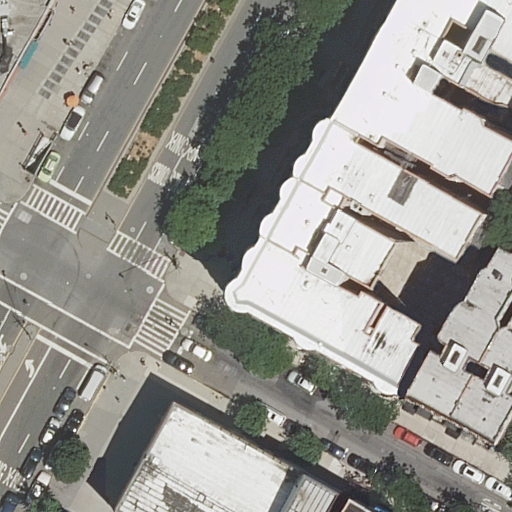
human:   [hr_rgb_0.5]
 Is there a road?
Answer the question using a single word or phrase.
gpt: yes

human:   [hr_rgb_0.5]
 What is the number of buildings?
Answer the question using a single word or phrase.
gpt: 7

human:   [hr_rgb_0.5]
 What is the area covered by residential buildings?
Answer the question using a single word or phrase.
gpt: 3623m2

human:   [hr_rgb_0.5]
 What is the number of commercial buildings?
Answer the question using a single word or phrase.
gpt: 0

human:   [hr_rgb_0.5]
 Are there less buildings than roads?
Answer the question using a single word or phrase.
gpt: no

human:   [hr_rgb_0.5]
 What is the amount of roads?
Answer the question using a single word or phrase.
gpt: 6

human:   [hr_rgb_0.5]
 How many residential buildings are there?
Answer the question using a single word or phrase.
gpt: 7

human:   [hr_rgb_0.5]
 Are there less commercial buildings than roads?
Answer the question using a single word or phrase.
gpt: yes

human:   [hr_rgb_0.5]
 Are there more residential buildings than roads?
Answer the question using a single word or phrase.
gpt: yes

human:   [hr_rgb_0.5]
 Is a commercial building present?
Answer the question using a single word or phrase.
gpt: no

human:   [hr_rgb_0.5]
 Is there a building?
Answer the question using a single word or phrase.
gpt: yes

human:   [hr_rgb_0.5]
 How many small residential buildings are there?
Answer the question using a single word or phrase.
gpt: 1

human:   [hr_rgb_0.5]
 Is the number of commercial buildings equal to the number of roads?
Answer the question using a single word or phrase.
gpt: no

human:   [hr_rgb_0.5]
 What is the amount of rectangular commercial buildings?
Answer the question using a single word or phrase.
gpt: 0

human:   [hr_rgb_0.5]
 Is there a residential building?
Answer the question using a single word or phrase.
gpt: yes

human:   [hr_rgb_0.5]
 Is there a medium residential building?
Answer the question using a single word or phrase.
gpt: yes

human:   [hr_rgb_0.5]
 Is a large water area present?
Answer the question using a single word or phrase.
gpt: no

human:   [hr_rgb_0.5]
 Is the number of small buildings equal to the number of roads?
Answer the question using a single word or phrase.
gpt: no

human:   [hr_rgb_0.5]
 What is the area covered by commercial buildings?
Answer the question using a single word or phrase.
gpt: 0m2

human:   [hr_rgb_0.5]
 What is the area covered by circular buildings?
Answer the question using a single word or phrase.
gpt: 0m2

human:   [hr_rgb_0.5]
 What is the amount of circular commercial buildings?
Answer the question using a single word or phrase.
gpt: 0

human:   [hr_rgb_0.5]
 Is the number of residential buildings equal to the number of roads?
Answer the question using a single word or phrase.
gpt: no

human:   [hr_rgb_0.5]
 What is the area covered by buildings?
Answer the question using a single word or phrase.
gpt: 3623m2

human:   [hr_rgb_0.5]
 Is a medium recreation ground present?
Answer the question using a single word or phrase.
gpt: no

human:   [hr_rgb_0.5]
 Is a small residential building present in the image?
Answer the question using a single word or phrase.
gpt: yes

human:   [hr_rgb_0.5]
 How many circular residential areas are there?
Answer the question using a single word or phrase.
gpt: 0

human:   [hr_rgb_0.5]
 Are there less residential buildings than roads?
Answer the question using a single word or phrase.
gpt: no

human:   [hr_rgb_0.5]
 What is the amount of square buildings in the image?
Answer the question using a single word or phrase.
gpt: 0

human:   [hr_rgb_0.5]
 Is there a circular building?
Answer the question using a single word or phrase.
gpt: no

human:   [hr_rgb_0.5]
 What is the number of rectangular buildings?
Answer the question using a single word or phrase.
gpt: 2

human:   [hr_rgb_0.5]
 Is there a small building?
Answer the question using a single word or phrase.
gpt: yes

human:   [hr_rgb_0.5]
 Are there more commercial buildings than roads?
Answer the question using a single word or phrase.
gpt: no

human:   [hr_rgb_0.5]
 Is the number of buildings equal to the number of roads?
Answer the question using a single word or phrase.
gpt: no

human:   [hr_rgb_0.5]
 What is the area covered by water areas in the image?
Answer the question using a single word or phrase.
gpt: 0m2

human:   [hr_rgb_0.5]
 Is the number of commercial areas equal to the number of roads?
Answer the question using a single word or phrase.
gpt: no

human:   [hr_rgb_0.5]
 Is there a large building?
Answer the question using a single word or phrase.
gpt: yes

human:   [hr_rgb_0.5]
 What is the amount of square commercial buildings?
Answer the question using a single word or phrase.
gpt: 0

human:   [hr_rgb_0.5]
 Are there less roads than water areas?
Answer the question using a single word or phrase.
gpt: no

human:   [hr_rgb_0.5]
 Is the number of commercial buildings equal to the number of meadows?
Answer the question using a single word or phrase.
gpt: yes

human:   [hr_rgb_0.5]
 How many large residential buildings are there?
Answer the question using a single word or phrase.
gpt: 3

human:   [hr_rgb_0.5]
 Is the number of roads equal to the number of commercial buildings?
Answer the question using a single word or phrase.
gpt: no

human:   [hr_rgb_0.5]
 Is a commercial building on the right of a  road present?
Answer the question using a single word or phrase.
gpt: no

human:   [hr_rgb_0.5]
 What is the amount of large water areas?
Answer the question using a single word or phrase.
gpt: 0

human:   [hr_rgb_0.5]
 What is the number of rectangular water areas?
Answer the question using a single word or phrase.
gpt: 0

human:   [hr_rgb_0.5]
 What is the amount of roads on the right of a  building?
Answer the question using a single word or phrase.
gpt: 1

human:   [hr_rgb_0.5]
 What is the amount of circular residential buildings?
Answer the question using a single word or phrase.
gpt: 0

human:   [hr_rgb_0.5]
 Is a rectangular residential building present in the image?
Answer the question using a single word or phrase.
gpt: yes

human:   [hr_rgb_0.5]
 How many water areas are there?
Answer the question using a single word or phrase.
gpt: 0

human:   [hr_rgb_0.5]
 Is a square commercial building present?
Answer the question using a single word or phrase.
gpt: no

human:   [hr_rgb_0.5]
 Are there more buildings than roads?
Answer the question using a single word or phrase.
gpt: yes

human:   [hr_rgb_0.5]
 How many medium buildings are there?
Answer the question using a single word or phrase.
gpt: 3

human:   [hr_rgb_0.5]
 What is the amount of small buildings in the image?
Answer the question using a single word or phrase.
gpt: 1

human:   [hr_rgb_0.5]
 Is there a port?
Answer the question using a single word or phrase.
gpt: no

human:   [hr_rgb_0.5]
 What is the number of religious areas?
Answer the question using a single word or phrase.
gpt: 0

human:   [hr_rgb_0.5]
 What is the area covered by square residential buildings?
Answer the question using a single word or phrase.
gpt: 0m2

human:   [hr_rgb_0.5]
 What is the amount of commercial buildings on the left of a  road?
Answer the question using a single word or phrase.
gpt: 0

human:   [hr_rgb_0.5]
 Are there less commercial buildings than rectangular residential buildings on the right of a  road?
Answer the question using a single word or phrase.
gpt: yes

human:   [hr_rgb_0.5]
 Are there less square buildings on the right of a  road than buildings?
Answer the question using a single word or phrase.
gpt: yes

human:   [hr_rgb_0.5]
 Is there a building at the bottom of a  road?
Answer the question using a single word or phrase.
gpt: yes

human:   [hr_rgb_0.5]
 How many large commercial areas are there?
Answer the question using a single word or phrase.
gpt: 0

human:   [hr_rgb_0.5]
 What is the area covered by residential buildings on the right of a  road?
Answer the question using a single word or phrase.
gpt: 2414m2

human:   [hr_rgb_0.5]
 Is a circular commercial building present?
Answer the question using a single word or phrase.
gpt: no

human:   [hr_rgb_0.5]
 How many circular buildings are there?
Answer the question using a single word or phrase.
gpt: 0

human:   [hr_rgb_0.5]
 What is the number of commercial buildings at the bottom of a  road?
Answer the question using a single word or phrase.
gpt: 0